Question: Below is a snippet of the table I'm working with.
From left to write I need to know how I can the entire second column appended to the first one. So, starting at V5789 of the second column, that and all of the contents below it need to be placed after the V854 in the first column. The third column needs to be 'stacked'onto the bottom of the second one. So 2 appends to 1, 3 appends to 2, 4 appends to 3. etc.
Any clues?

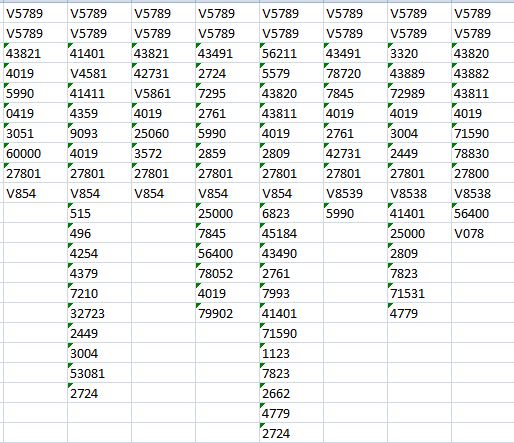
Answer: Try this:
'''
Sub DoooooooooIT()
Dim col As Range, _
found As Range
Dim currRow As Integer
currRow = ActiveSheet.Range("A:A").Find("", after:=ActiveSheet.Range("A1"), lookat:=xlWhole, searchdirection:=xlNext).Row
For Each col In ActiveSheet.UsedRange.Columns
If col.Column <> 1 Then
Set found = col.EntireColumn.Find("", after:=col.Cells(1, 1), lookat:=xlWhole, searchdirection:=xlNext)
Set found = ActiveSheet.Range(col.Cells(1, 1), found)
found.Copy
ActiveSheet.Cells(currRow, 1).PasteSpecial
currRow = currRow + found.Cells.Count - 1
End If
Next col
End Sub
'''